Question: I'm trying to recreate the bottom app navigation bar that LG has in their WebOS for TV's. For those of you that are not familiar with this, a picture of it is below.

I created a container which sits at the bottom of the screen and then created ten or so to be the "tiles." I then used transforms to tilt these to the right, but this has more problems such as me having to add crazy heights to the divs and them shoving each other down the screen etc.
Can anyone think of a better way to go about this? The code I've tried is below (shortened. I used SASS, by the way).
SASS/CSS:
'''
.navigation{
position: absolute;
bottom: 0px;
left: 0px;
width: 100%;
height: 250px;
background: red;
overflow: hidden;
.bar{
width: 10%;
height: 600px;
background: blue;
@include rotate(-45deg);
position: relative;
float: left;
}
}
'''
HTML:
'''
<section class="navigation">
<div class="bar">
</div>
<div class="bar">
</div>
</section>
'''
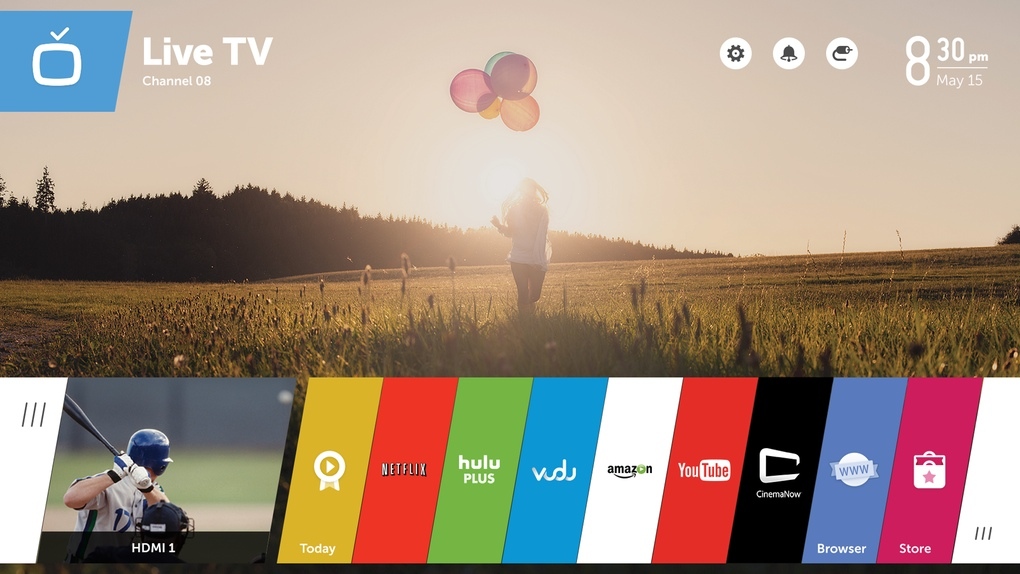
Answer: Use a 'transform: skew(-25deg)' instead.
IE9 without skew and IE10+ with skew
- The text in the links is wrapped in a span- The image is added before the span- Both 'img' and 'span' are given 'transform: skew(25deg)' to remove their distortion
The float on the image element ensures that it does not affect the spans margin
## Example
Note how there is no white space between the opening and closing '<a>' element: '<a>link</a><a>link</a>'. <URL>
'''
nav > a {
display: inline-block;
vertical-align: bottom;
width: 80px;
height: 150px;
text-align: center;
}
nav > a {
transform: skew(-25deg);
transform-origin: 0 90%; /* Control x-axis */
transition: background 0.5s;
}
nav > a > span,
nav > a > img {
transform: skew(25deg); /* Reverse Skew */
display: block;
margin-top: 120px;
clear: left;
}
nav > a > img {
margin: 50px 0 0 20px;
float: left; /* Prevents the image from affecting the spans margin */
}
nav > a:nth-child(odd) {
background: #F00;
}
nav > a:nth-child(even) {
background: #F90;
}
nav > a:hover {
background: #333;
}
'''
'''
<nav>
<a href="link">
<img src="http://www.placehold.it/40" /><span>Link</span>
</a><a href="link"><span>Link</span></a><a href="link"><span>Link</span></a><a href="link"><img src="http://www.placehold.it/40" /></a>
</nav>
'''